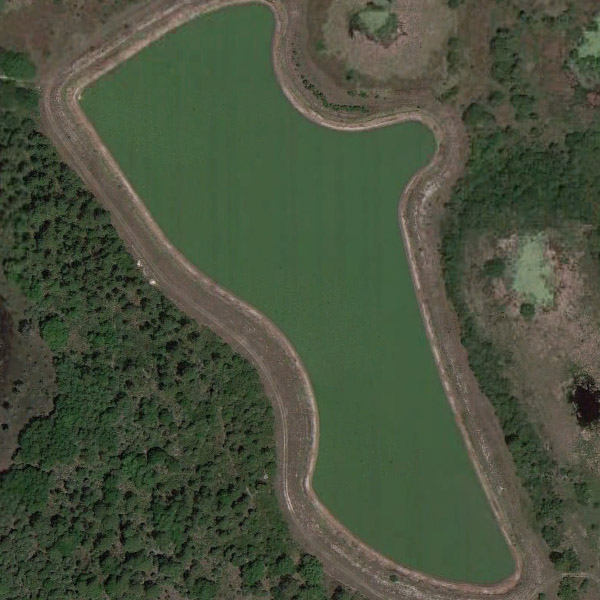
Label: Pond